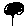
Label: flower